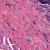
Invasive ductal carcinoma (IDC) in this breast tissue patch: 0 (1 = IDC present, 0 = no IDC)